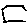
Label: hexagon